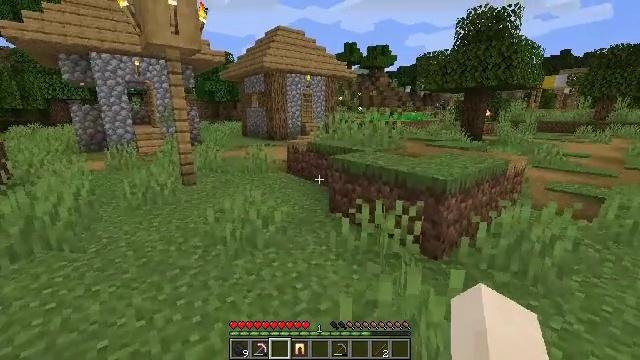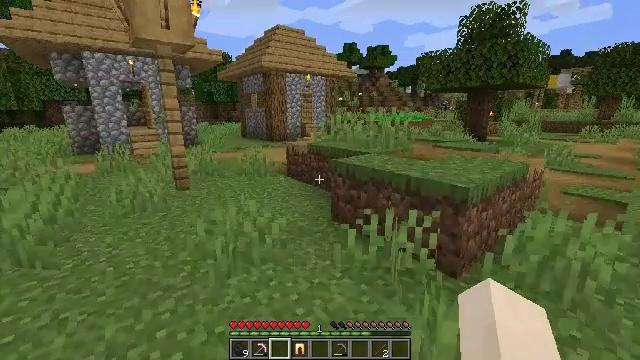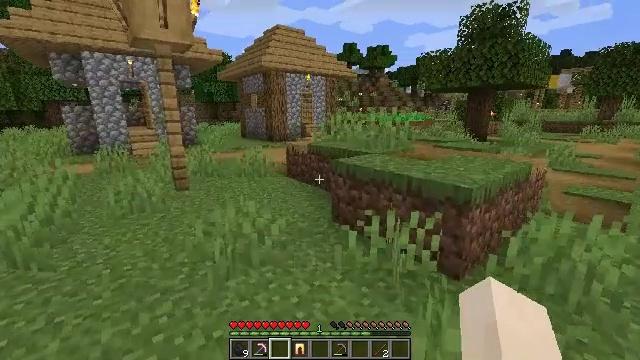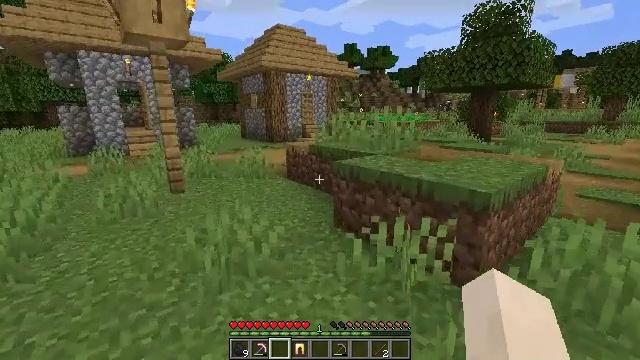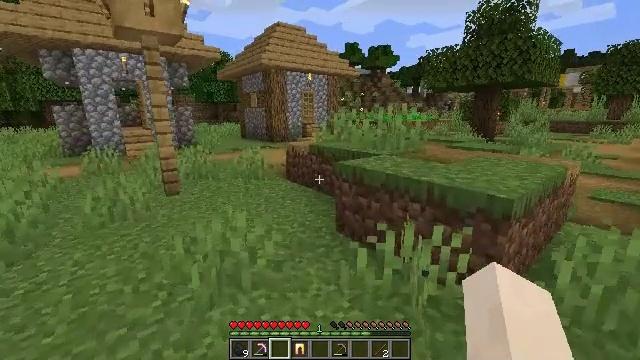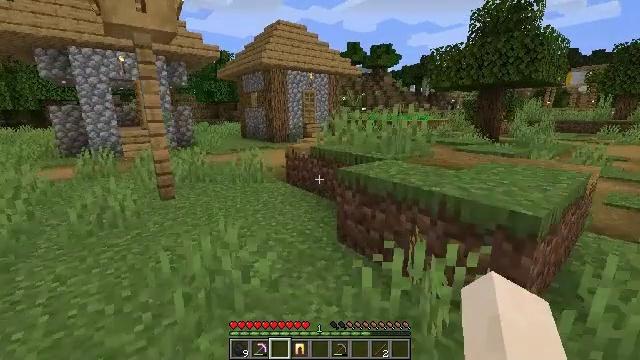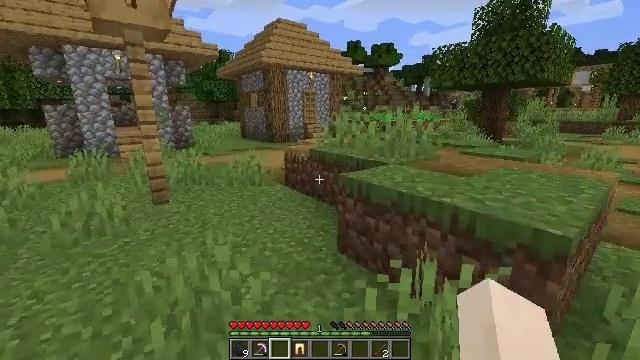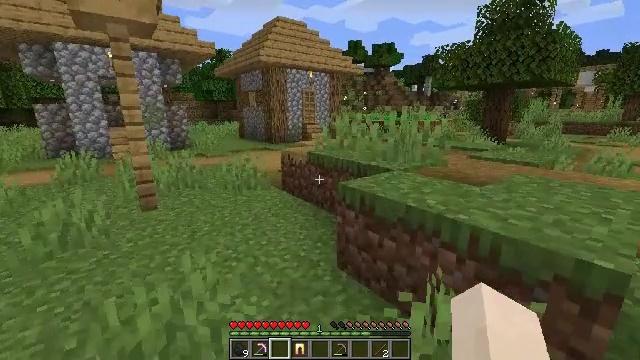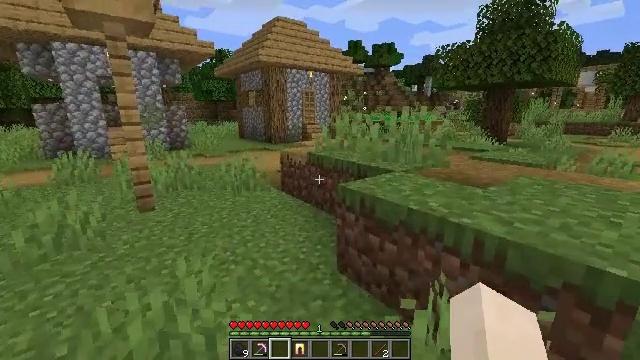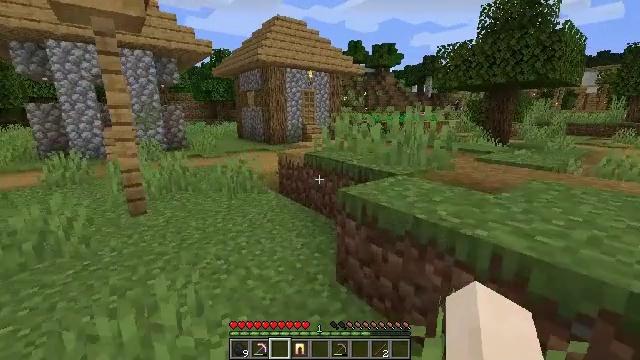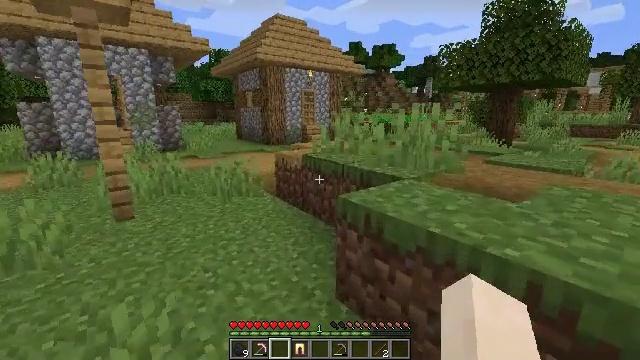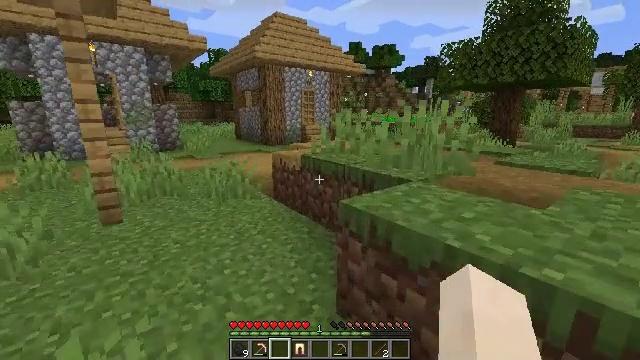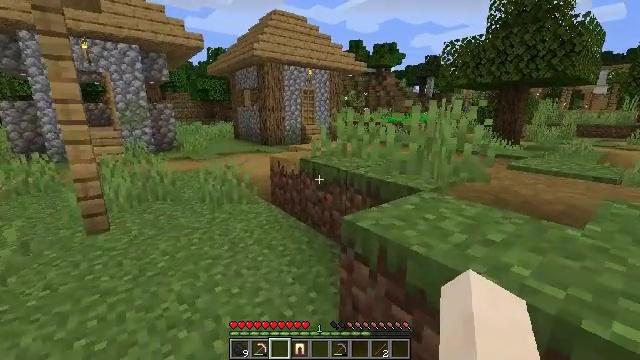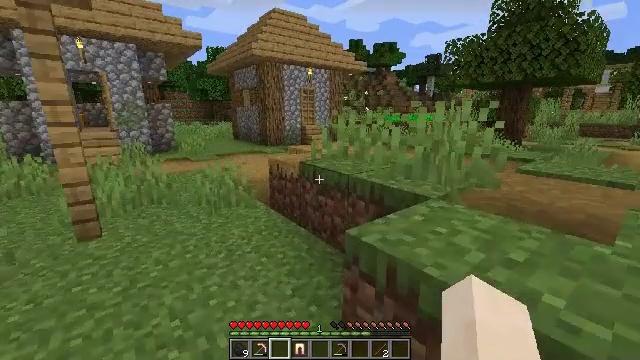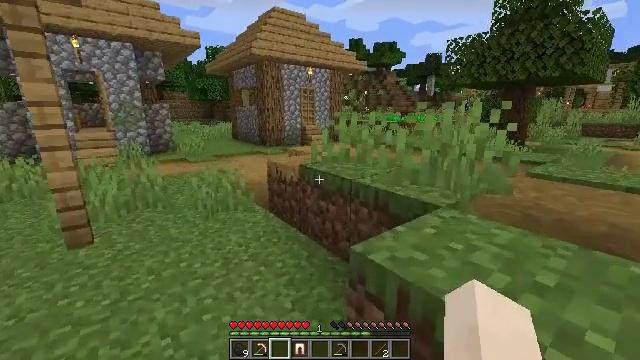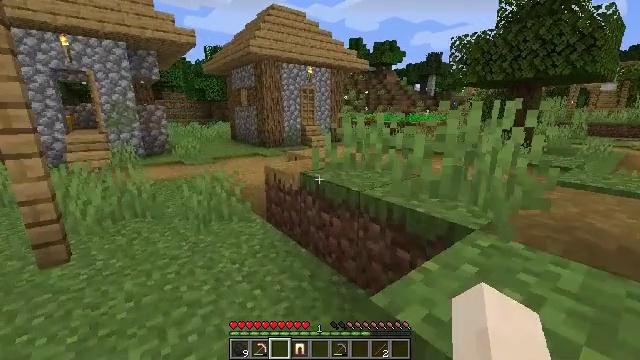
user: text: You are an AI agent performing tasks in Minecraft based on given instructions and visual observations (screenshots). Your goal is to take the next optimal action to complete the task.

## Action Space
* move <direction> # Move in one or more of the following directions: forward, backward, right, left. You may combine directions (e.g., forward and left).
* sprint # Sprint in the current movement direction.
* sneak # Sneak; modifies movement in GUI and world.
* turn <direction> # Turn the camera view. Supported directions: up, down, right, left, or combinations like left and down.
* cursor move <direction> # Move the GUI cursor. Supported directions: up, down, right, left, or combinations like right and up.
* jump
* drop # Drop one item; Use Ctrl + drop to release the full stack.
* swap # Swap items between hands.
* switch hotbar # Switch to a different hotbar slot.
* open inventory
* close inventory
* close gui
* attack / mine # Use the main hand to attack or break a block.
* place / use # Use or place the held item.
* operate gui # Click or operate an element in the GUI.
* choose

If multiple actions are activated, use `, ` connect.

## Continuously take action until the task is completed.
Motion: motion action
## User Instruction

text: Break the stripped oak wood blocks.
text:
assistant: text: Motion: move forward
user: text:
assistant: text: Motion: move forward
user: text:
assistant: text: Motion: move forward
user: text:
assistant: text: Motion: move forward
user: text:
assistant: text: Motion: move forward
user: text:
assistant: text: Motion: move forward
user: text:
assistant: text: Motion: move forward
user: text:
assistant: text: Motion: move forward
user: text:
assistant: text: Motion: move forward
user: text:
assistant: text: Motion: move forward
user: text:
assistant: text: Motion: move forward
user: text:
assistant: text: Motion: move forward
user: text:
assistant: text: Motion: move forward
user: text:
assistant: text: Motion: move forward
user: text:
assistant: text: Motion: move forward
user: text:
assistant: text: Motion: move forward, turn left
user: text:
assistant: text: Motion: move forward, turn left and up
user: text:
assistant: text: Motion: move forward, turn left and up
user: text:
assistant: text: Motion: move forward, turn left and up
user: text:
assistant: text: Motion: move forward, turn left and up
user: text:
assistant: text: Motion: move forward, turn left and up
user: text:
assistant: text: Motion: move forward, turn left and up
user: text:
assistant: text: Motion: move forward, turn left and up
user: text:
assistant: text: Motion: move forward, turn left and up
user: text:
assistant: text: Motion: turn left and up
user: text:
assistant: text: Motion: no_op
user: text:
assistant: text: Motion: turn right and down
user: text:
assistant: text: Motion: turn right and down
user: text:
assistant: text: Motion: turn right and down
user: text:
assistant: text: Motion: no_op